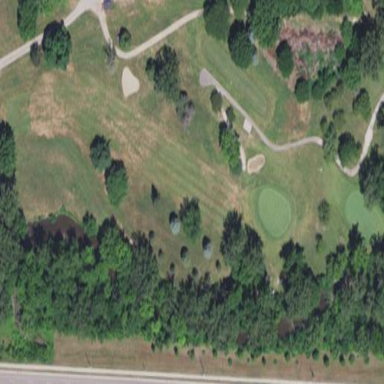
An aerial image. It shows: Area of rough grass used for golf.